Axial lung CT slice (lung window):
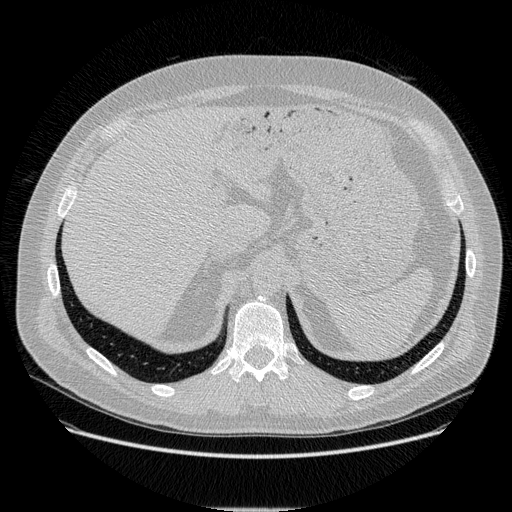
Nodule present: no